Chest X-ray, PA view. Patient: 73 years old, sex F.
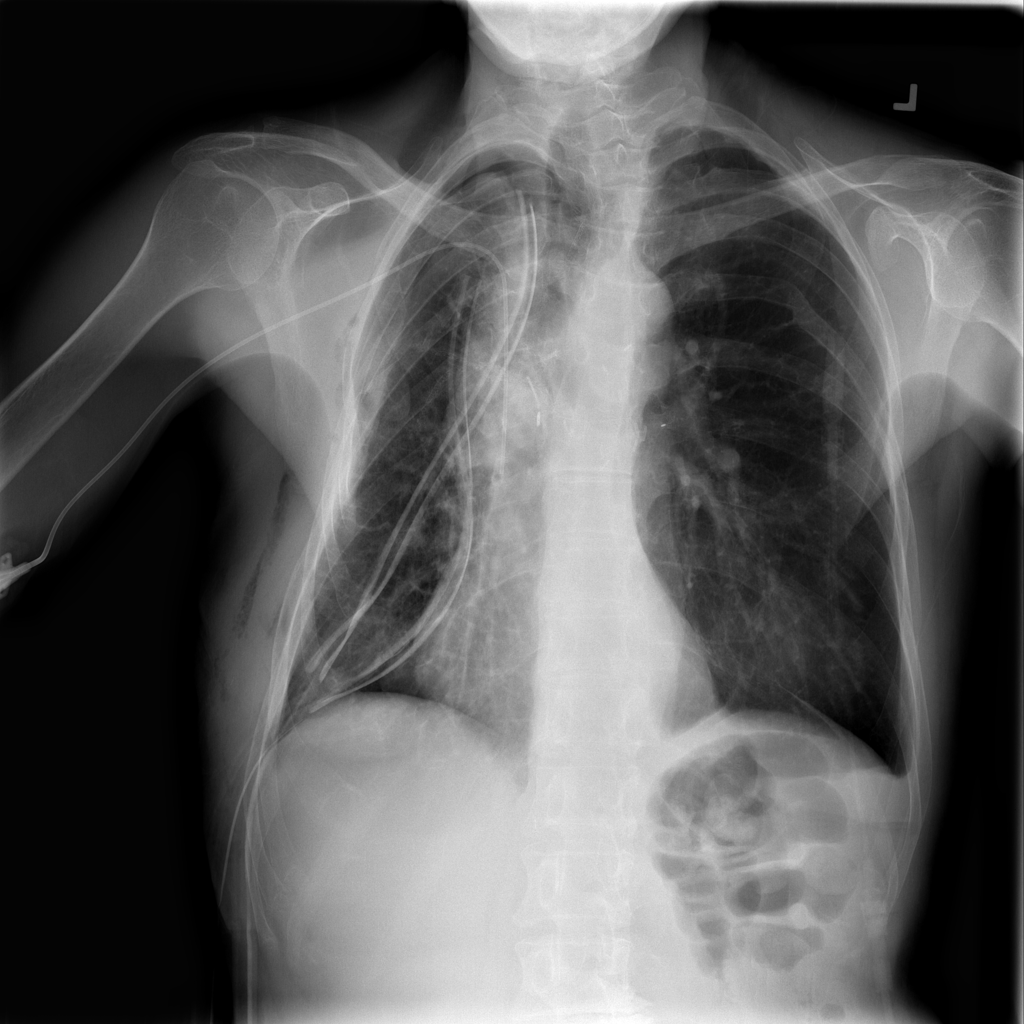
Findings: Emphysema, Pneumothorax